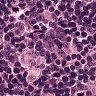
Metastatic tissue present: yes